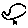
Label: bird